Field crop: maize
Growth stage: 2
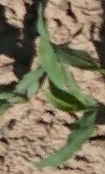
Species: maize